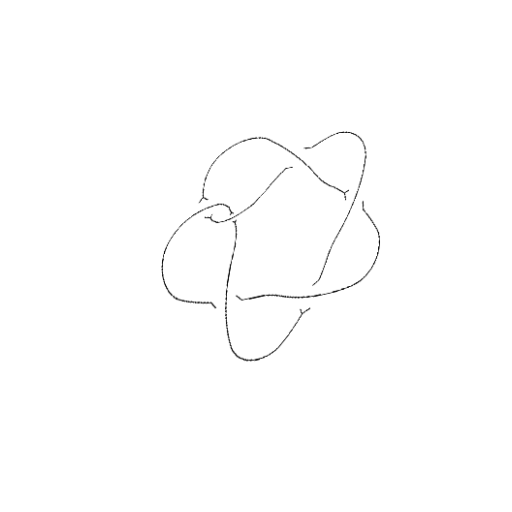
Crossing number: 6